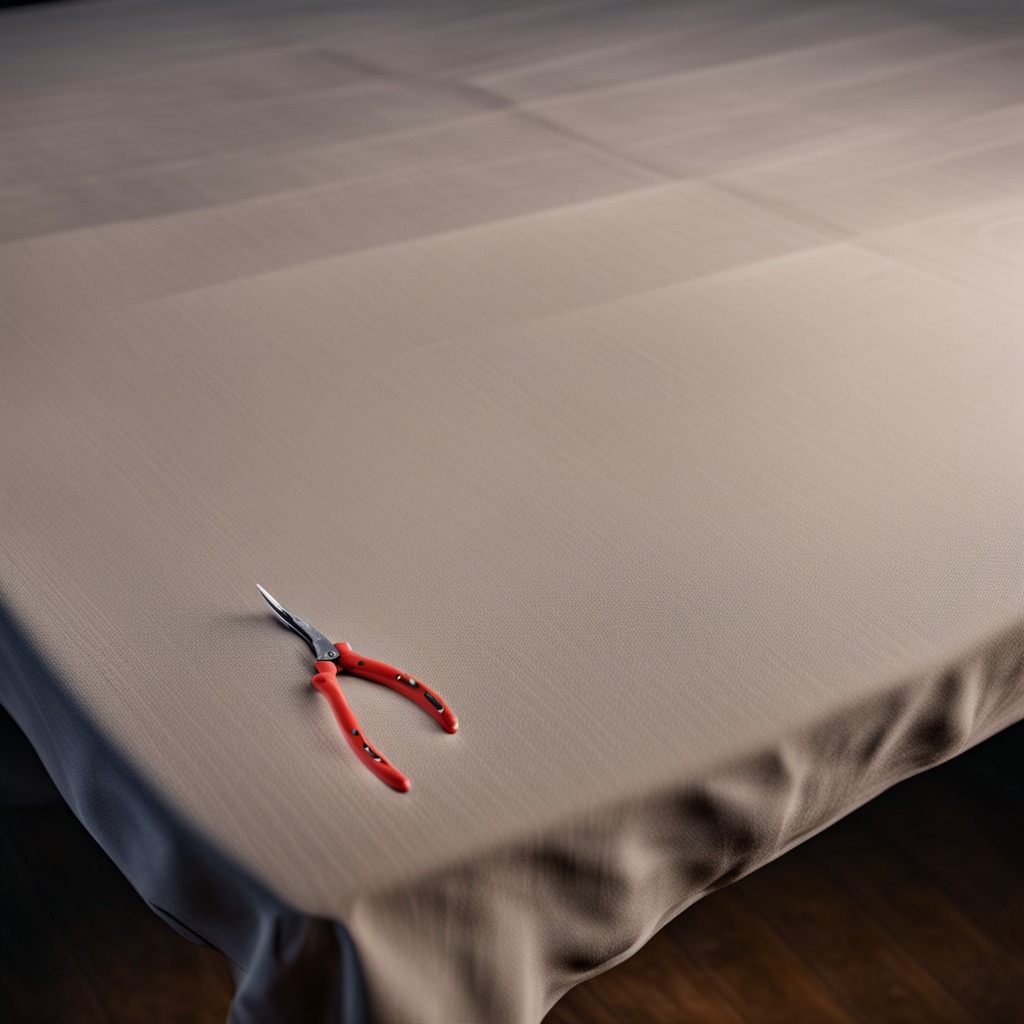
A plier lies on the wooden table in a workshop.